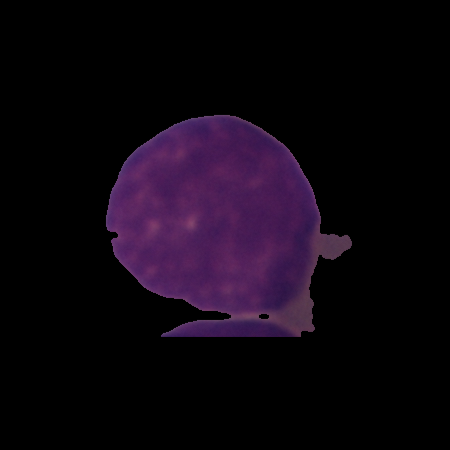
Label: cancer